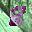
Label: 8